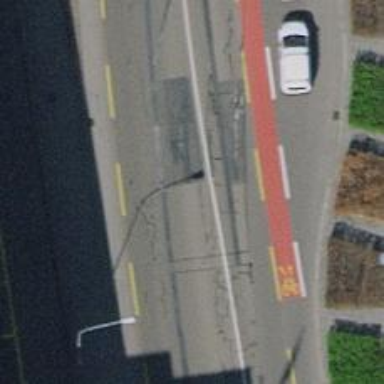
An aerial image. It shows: Secondary road with asphalt surface. It has sidewalks on both sides and designated cycle lane.